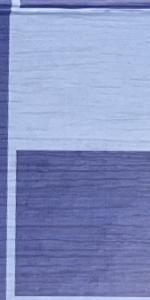
Label: Empty